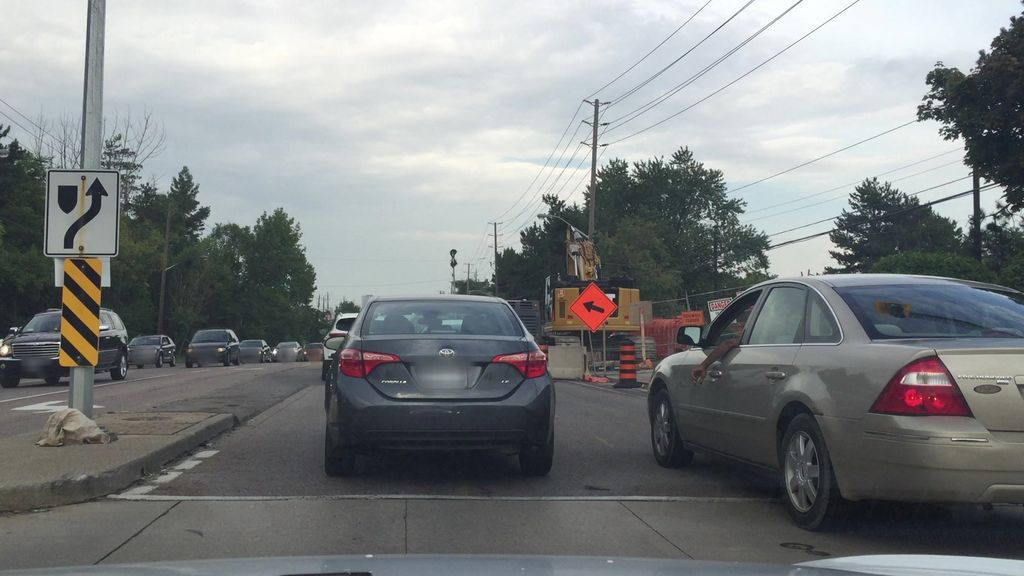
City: toronto